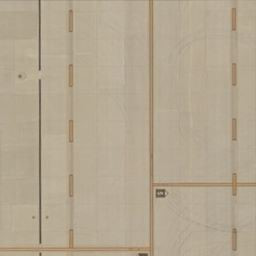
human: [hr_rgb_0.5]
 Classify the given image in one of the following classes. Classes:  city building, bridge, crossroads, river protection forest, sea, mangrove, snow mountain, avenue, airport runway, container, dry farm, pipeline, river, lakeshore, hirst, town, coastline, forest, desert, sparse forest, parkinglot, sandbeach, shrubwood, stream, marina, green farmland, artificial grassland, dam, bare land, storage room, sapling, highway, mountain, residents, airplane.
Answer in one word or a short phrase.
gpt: airport runway